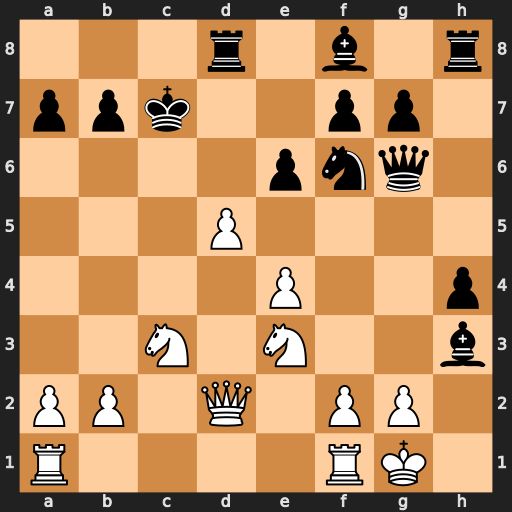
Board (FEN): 3r1b1r/ppk2pp1/4pnq1/3P4/4P2p/2N1N2b/PP1Q1PP1/R4RK1
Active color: w
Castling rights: -
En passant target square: -
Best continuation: Nb5+ Kd7 dxe6+ Ke8 Nc7+